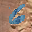
Label: 6